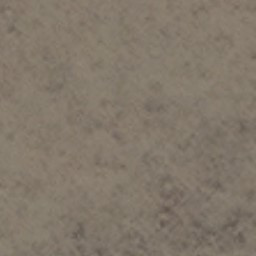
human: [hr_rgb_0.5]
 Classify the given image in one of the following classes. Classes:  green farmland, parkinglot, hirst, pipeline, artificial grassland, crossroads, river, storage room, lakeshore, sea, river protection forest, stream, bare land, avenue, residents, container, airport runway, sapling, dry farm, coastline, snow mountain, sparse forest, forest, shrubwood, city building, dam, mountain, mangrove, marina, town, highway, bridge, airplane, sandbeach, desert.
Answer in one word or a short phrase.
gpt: bare land